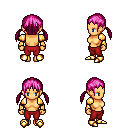
a pixel art fantasy rpg character, female body template, human, tanned skin, gold arm armor, red pants, pink twin-tailed hairstyle, gold boots, four views (front, back, left, right), 2x2 character sprite sheet, small pixel art, hard edges, no anti-aliasing